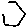
Label: hexagon